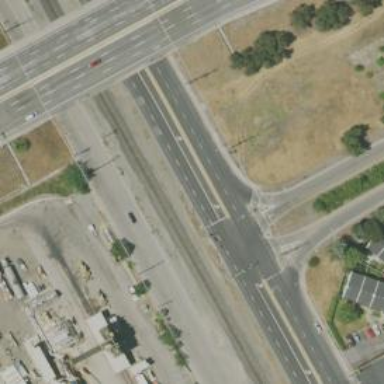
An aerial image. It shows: Trunk link highway.